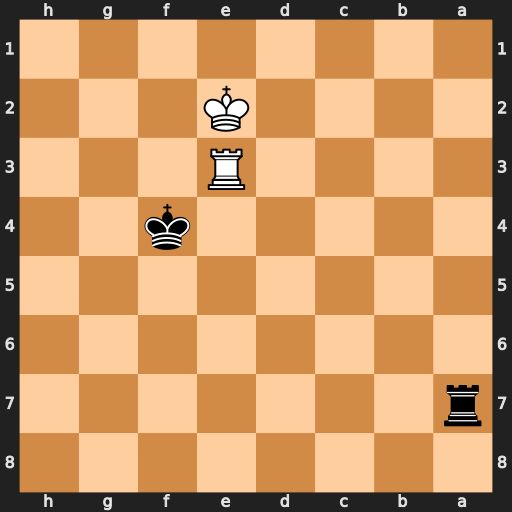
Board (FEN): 8/r7/8/8/5k2/4R3/4K3/8
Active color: b
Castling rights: -
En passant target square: -
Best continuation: Ra2+ Kd3 Ra3+